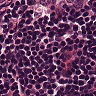
Metastatic tissue present: yes